Current action and preconditions to check: trajectory_clear

Your task: For each precondition in the list above, predict whether it will hold at this action.

Consider the current scene as observed from the mobile robot's camera, and analyze the predicted future states of all dynamic agents (e.g., people, animals, vehicles, or any moving entities) within the NEXT SECOND.

IMPORTANT: Only answer "very likely" if you are absolutely certain—based on strong, clear evidence—that a dynamic agent will violate the precondition in the predicted future state. Do NOT answer "very likely" for unlikely, ambiguous, or low-probability risks.

Ask yourself for each precondition: Is there a high probability, with clear and convincing evidence, that the predicted future states of any dynamic agent will interfere with the predicted future state of the currently executing action within the NEXT SECOND, causing that precondition to fail?

Assess the risk level based on these predictions. Use "likely" or "very likely" if motions create a clear risk of interference.

Use "neutral" or "improbable" if agents are nearby but their predicted paths are clearly diverging or non-conflicting.

Failure Risk Categories: "very improbable", "improbable", "neutral", "likely", "very likely"

Answer Format: Output ONLY the probability_of_failure value from these categories: "very improbable", "improbable", "neutral", "likely", "very likely"

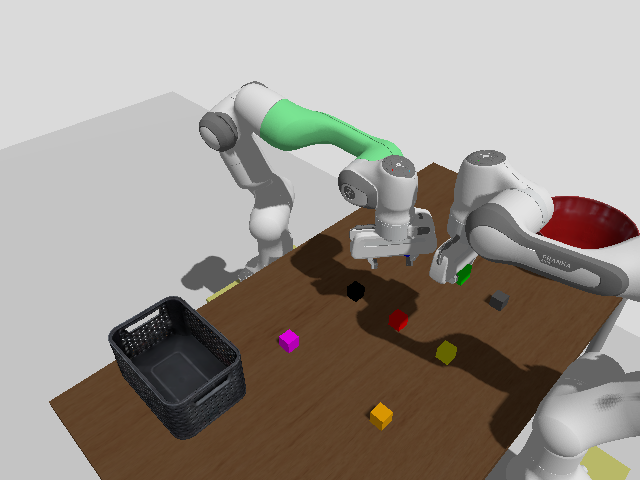

Answer: likely